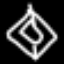
Label: diamond